You are looking at the unprocessed time series of a bearing vibration snapshot. Determine the bearing's health state. Answer with exactly one of: normal, inner_race, outer_race, ball.
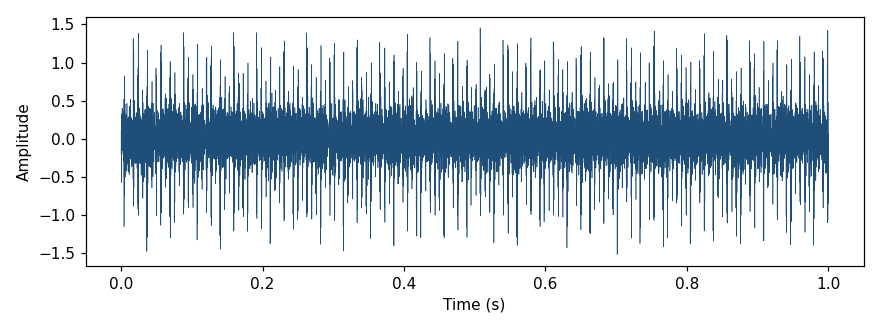
Answer: inner_race